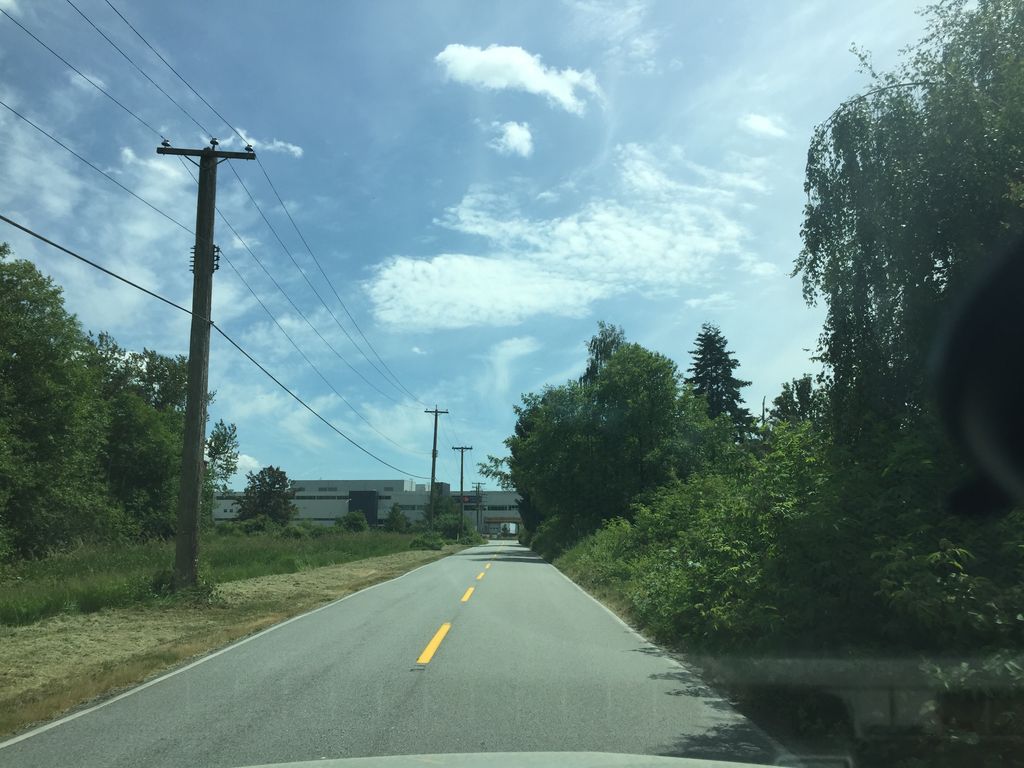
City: vancouver